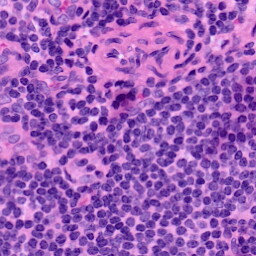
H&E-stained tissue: LymphNode